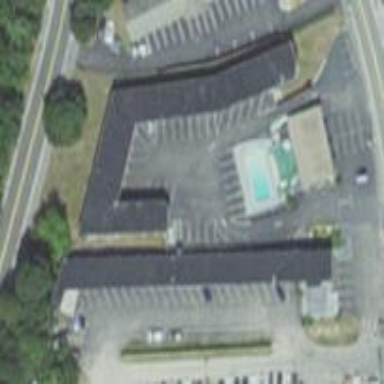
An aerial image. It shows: Motel.